高一 · 代数
若 $a>1,-1<b<0$, 则函数 $y=a^{\alpha}+b$ 的图象一定在( )
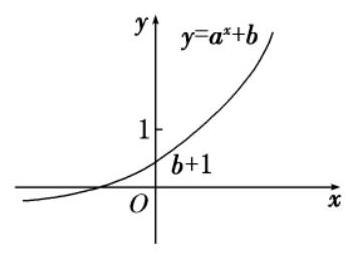
A. 第一、二、三象限
B. 第一、三、四象限
C. 第二、三、四象限
D. 第一、二、四象限
答案: A
解析: $\because a>1$, 且 $-1<b<0$, 故其图象如图所示.